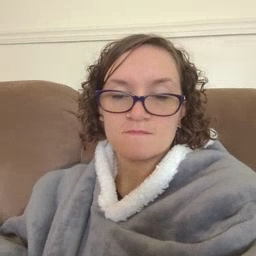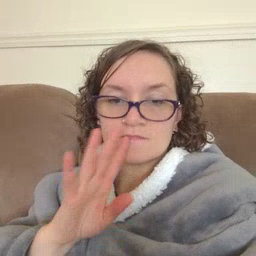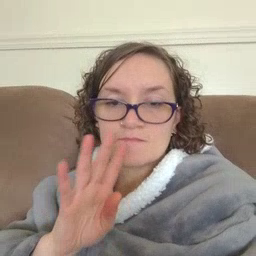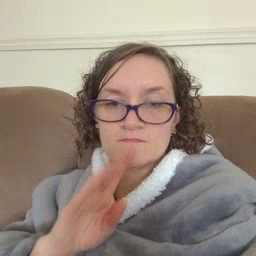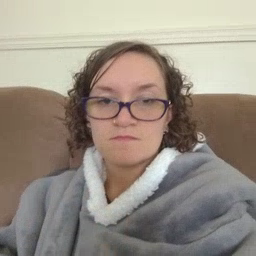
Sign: talk